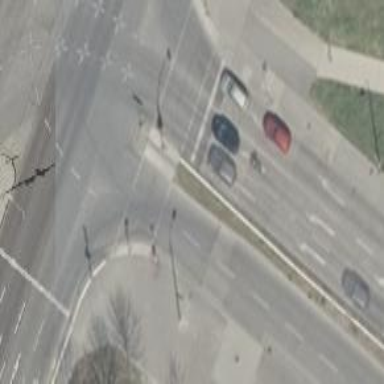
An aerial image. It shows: Footway crossing equipped with traffic signals and central island.